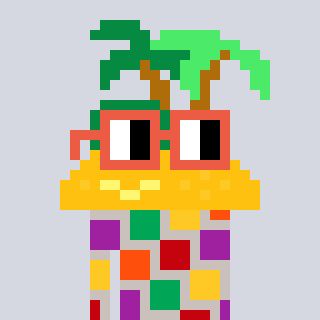
a pixel art character with square orange glasses, a island-shaped head and a foggrey-colored body on a cool background